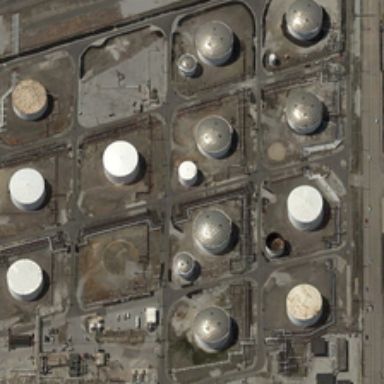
Some storage tanks are near a road .